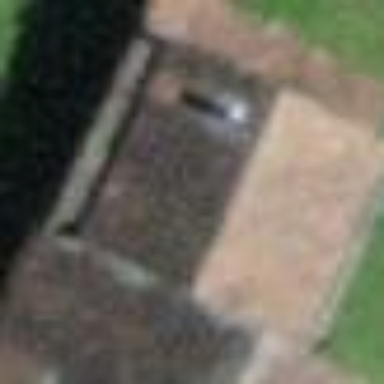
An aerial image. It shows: Rural barn.